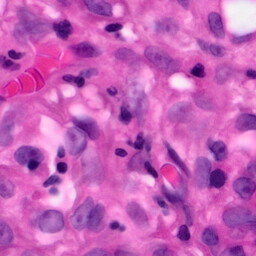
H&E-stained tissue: Pancreatic